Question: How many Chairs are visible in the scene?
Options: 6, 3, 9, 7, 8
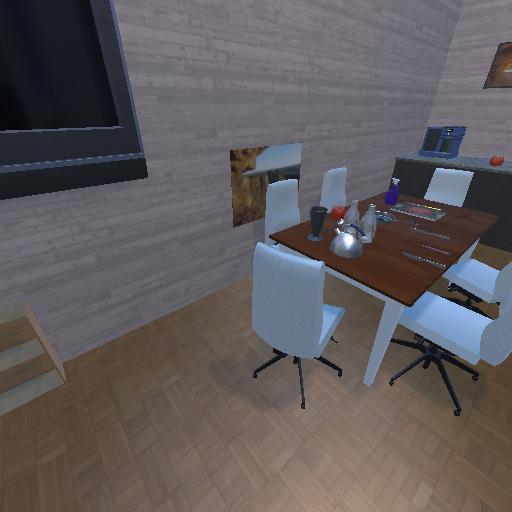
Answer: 6